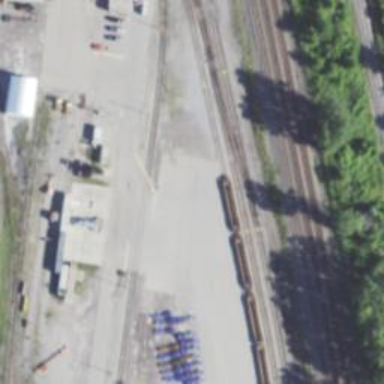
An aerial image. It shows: Railway yard.